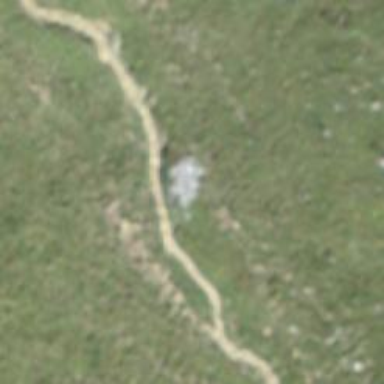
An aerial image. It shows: Path.